Question: I am trying to copy an area around the mouse cursor from my 'Canvas' into an 'Image' using the 'gc.copyarea' method. Afterwards I want to paint that image onto a composite which appears after the mouse has been pressed for 1 second.
Below is my code so far:
In the 'paintControl' Method of my canvas I copy the area to an image:
'''
img = new Image(display, 40, 40);
gc.copyArea(img, mousePosition.x-20, mousePosition.y-20);
'''
In the 'paintControl' Method of my Composite I paint that image:
'''
if (img != null) {
gc.drawImage(img, 0, 0);
}
'''
The problem I am having is that only a very small part of the area is actually copied and painted onto the composite. Of the 40x40 pixel area, only an area of 10x20 pixel area in the bottom left corner is visible in the composite.
Example:
The cursor is next to the top left corner of the compisite. Only a small part of the area around the cursor is painted onto the compisite
Question: How can I copy an area from my canvas and paint it onto another composite correctly? What did I do wrong in my Code?
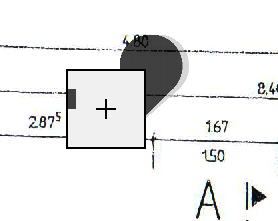
Answer: With some trial and error I managed to get something working that supposedly comes close to what you want.
'''
public class CopyArea {
public static void main( String[] args ) {
CopyArea copyArea = new CopyArea();
copyArea.create();
copyArea.run();
}
private Display display;
private Image sourceImage;
private Point canvasSize;
private Shell shell;
private Canvas source;
private Canvas destination;
private Point snippetOrigin;
private Image snippet;
CopyArea() {
display = new Display();
sourceImage = new Image( display, getClass().getResourceAsStream( "mona-lisa.jpeg" ) );
canvasSize = new Point( sourceImage.getBounds().width, sourceImage.getBounds().height );
shell = new Shell( display );
source = new Canvas( shell, SWT.NONE );
destination = new Canvas( shell, SWT.NONE );
}
void create() {
shell.setLayout( new RowLayout() );
source.setLayoutData( new RowData( canvasSize ) );
source.addPaintListener( new PaintListener() {
@Override
public void paintControl( PaintEvent event ) {
event.gc.drawImage( sourceImage, 0, 0 );
if( snippetOrigin != null ) {
snippet = new Image( display, 40, 40 );
event.gc.copyArea( snippet, snippetOrigin.x, snippetOrigin.y );
destination.redraw();
snippetOrigin = null;
}
}
} );
source.addMouseListener( new MouseAdapter() {
@Override
public void mouseDown( MouseEvent event ) {
snippetOrigin = new Point( event.x, event.y );
source.redraw();
}
} );
destination.setLayoutData( new RowData( canvasSize ) );
destination.addPaintListener( new PaintListener() {
@Override
public void paintControl( PaintEvent event ) {
event.gc.setBackground( display.getSystemColor( SWT.COLOR_WHITE ) );
event.gc.fillRectangle( event.gc.getClipping() );
if( snippet != null ) {
event.gc.drawImage( snippet, 0, 0 );
}
}
} );
}
void run() {
shell.pack();
shell.open();
while( !shell.isDisposed() ) {
if( !display.readAndDispatch() )
display.sleep();
}
display.dispose();
}
}
'''
The 'sourceImage' is just a placeholder for your drawing code. The 'source' Canvas listens to mouse-down events and then draws a 40x40 snippet of its client are to the 'destination' Canvas. Note that I used Canvas in both cases, but Canvas and Composite should also work.
Here is how it works: The mouse-listeners stores the mouse location into 'snippetOrigin' and triggers a repaint of the 'source'. The paint-listener of 'source' takes a partial screen-shot of what it just has drawn if requested ('snippetOrigin != null') and then forces 'destination' to redrawitself. The paint-listener of 'destination' simple draws the 'snippet' image if there is any.
The code deos not yet correctly clip the copied image. If you press the mouse in the lower right corner of the 'source' Canvas, some of the shell's trimming will be copied as well.
For brevity, the code does not dispose of the 'snippet' image before reusing it (and may have other leaks).
If you own the drawing code that paints your equivalent of the 'source' Canvas, I would rather refactor it so that arbitrary portions can be drawn and then call the code with appropriate parameters to draw on the 'destination' widget.